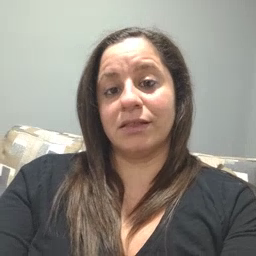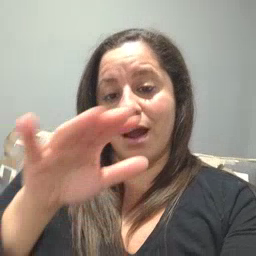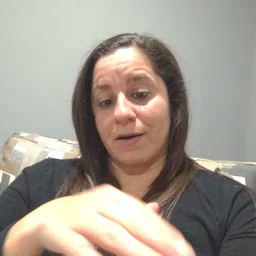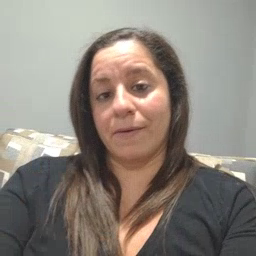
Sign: on